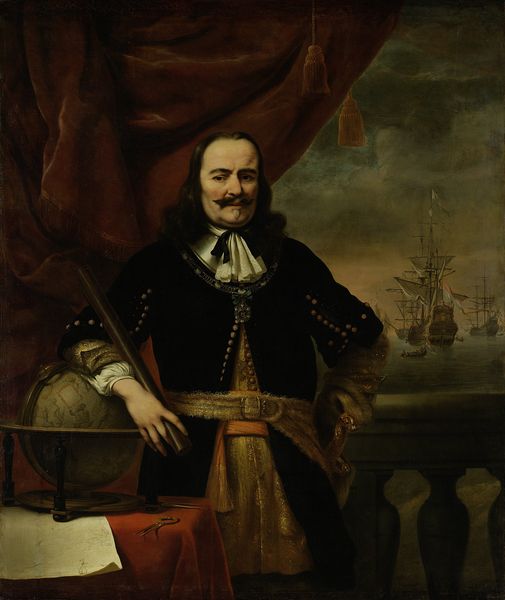
Titel: Portret van Michiel Adriaenszoon de Ruyter (1607-1676), luitenant-admiraal
Künstler: Ferdinand Bol
Standort: Amsterdam
Institution: Rijksmuseum
Schlagwörter: hand, mann, profil, tisch, gürtel, rot, malerei, bart, wand, gesicht, kleidung, lang, bildnis, portrait, porträt, tischdecke, vorhang, öl, erde, brüstung, gewand, haare, lange haare, kaufmann, schiff, schiffe, segel, papier, segelschiff, geländer, schnauzer, schwert, uniform, herrscher, fürst, erdkugel, karte, halbprofil, schlüssel, kapitän, lupe, globus, weltkugel, zirkel, eroberer, erdball, seegelschiffe, schifffe, reeder, langeshaar, mann mit gürtel und schnauzbart vor segelschiff und seitlich globus